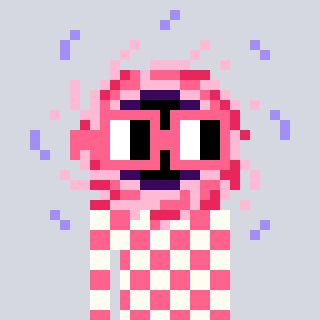
a pixel art character with square pink glasses, a blackhole-shaped head and a grayscale-colored body on a cool background